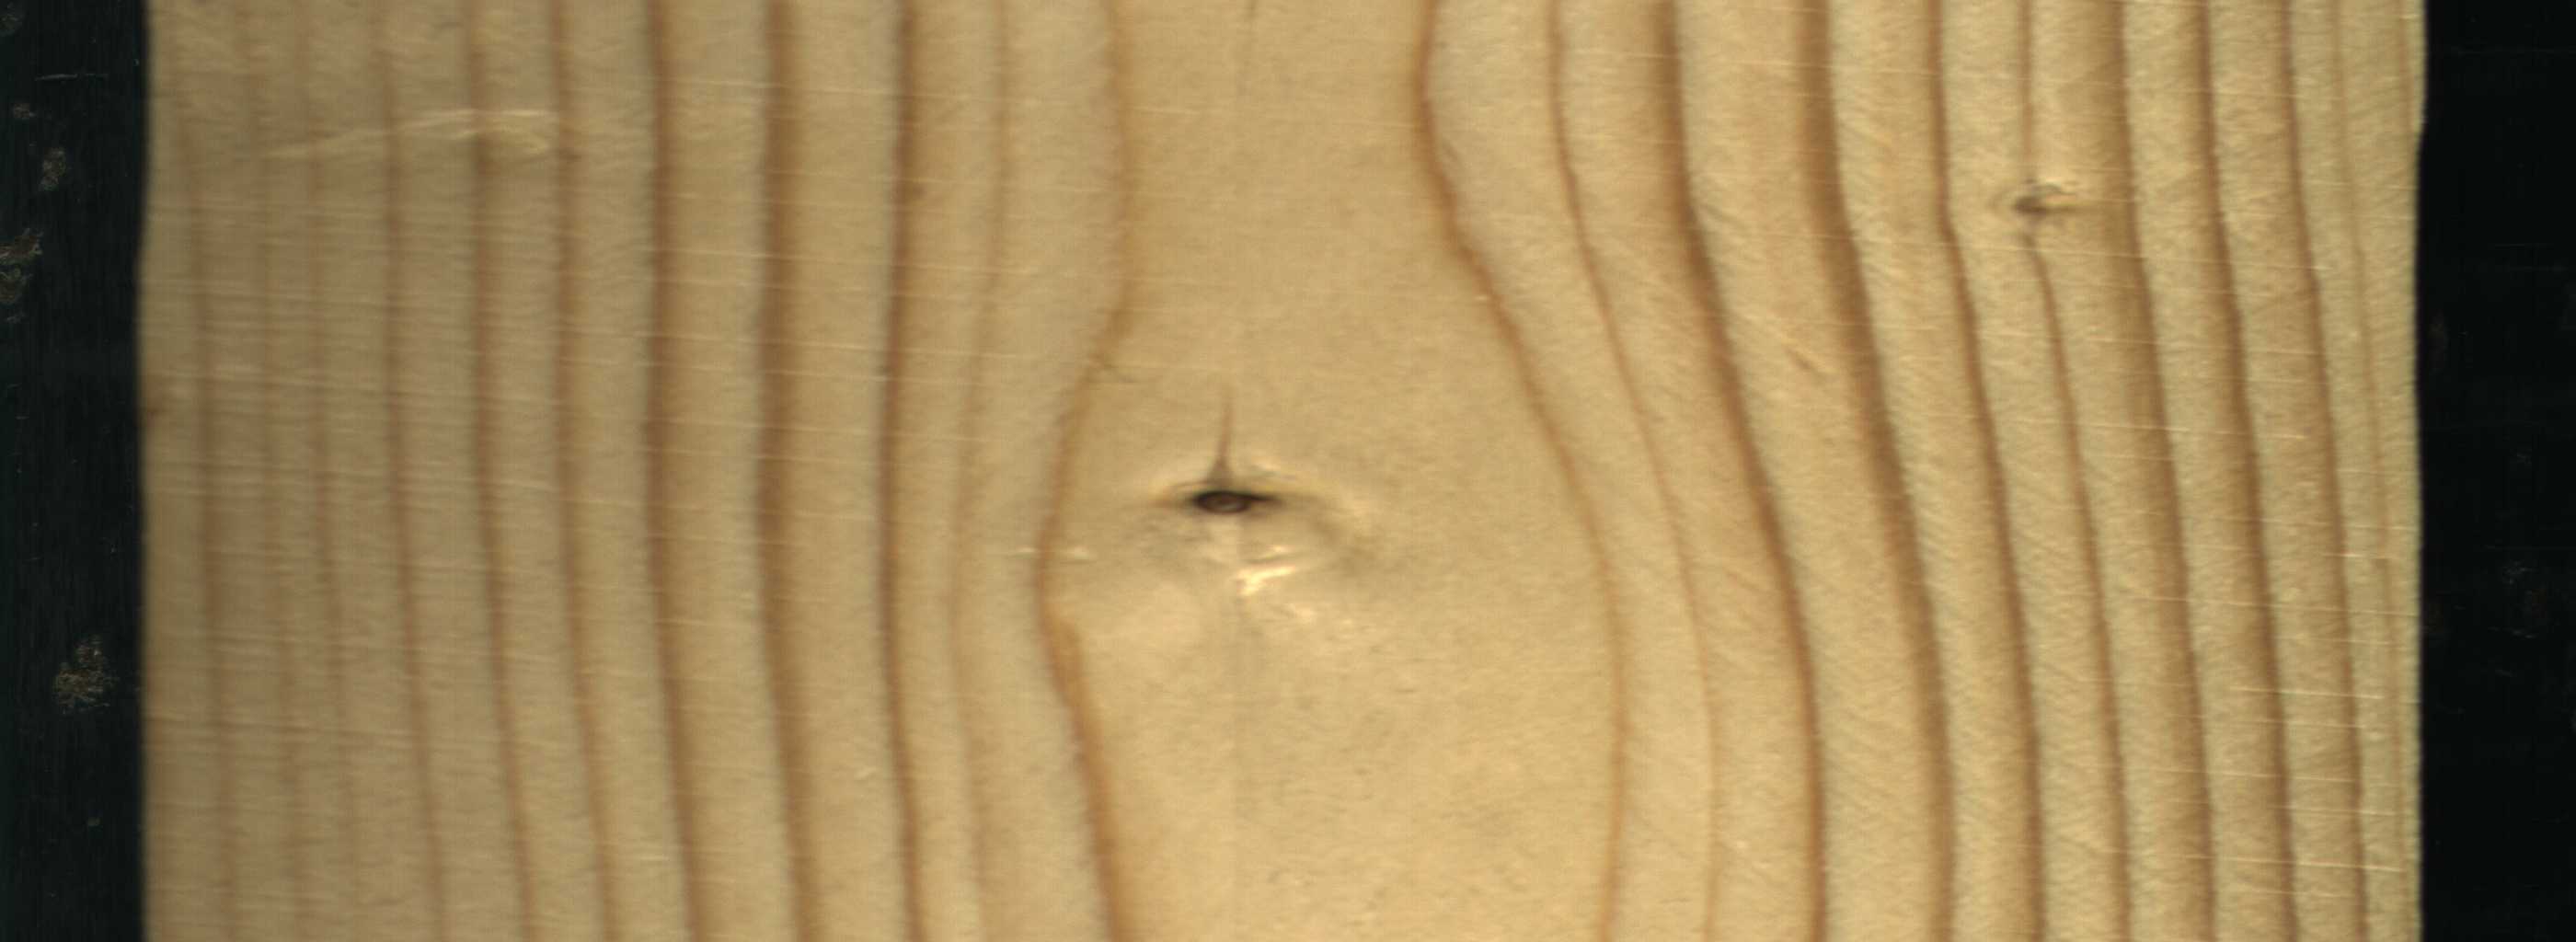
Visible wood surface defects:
Dead_Knot